【题型】选择题　【知识点】函数　【难度】easy
已知函数 \(f(x)\) 的图象如图所示，则 \(f(x)\) 的解析式可能是（ ）

\begin{enumerate}
\item[A.] \(y = x^{\frac{1}{2}}\)
\item[B.] \(y = x^{-\frac{1}{2}}\)
\item[C.] \(y = x^3\)
\item[D.] \(y = x^{\frac{1}{3}}\)
\end{enumerate}
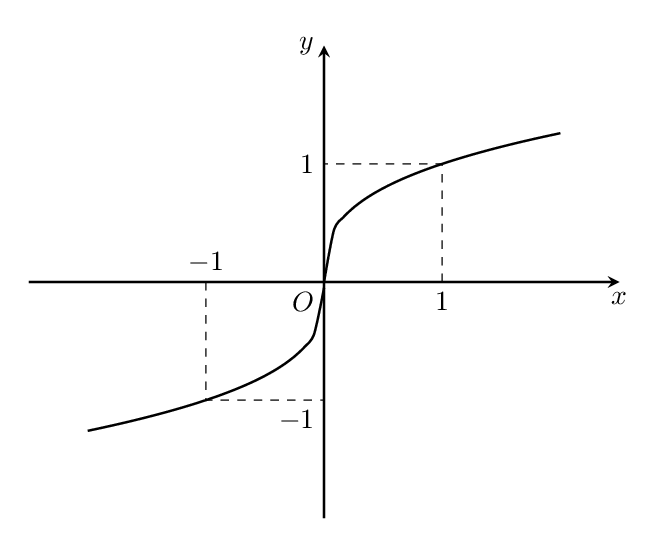
【解答】
\textbf{【答案】} D

\vspace{0.5em}

\textbf{【解析】}
对于 A：函数 \(y = x^{\frac{1}{2}} = \sqrt{x}\) 的定义域为 \([0,+\infty)\)，显然不符合题意，故 A 错误；

对于 B：函数 \(y = x^{-\frac{1}{2}} = \dfrac{1}{\sqrt{x}}\) 的定义域为 \((0,+\infty)\)，显然不符合题意，故 B 错误；

对于 C：函数 \(y = x^3\) 的定义域为 \(\mathbb{R}\)，又 \(y = x^3\) 为奇函数，
但是 \(y = x^3\) 在 \((0,+\infty)\) 上函数是下凸递增，故不符合题意，故 C 错误；

对于 D：\(y = x^{\frac{1}{3}} = \sqrt[3]{x}\) 定义域为 \(\mathbb{R}\)，又 \(y = x^{\frac{1}{3}}\) 为奇函数，
且 \(y = x^{\frac{1}{3}}\) 在 \((0,+\infty)\) 上函数是上凸递增，故 D 正确.

故选：D.